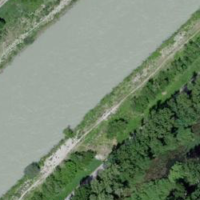
EUNIS habitat code: 15
Species observed at this site:
Melanargia galathea